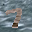
Label: 7